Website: bh-photo
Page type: newsletter-management
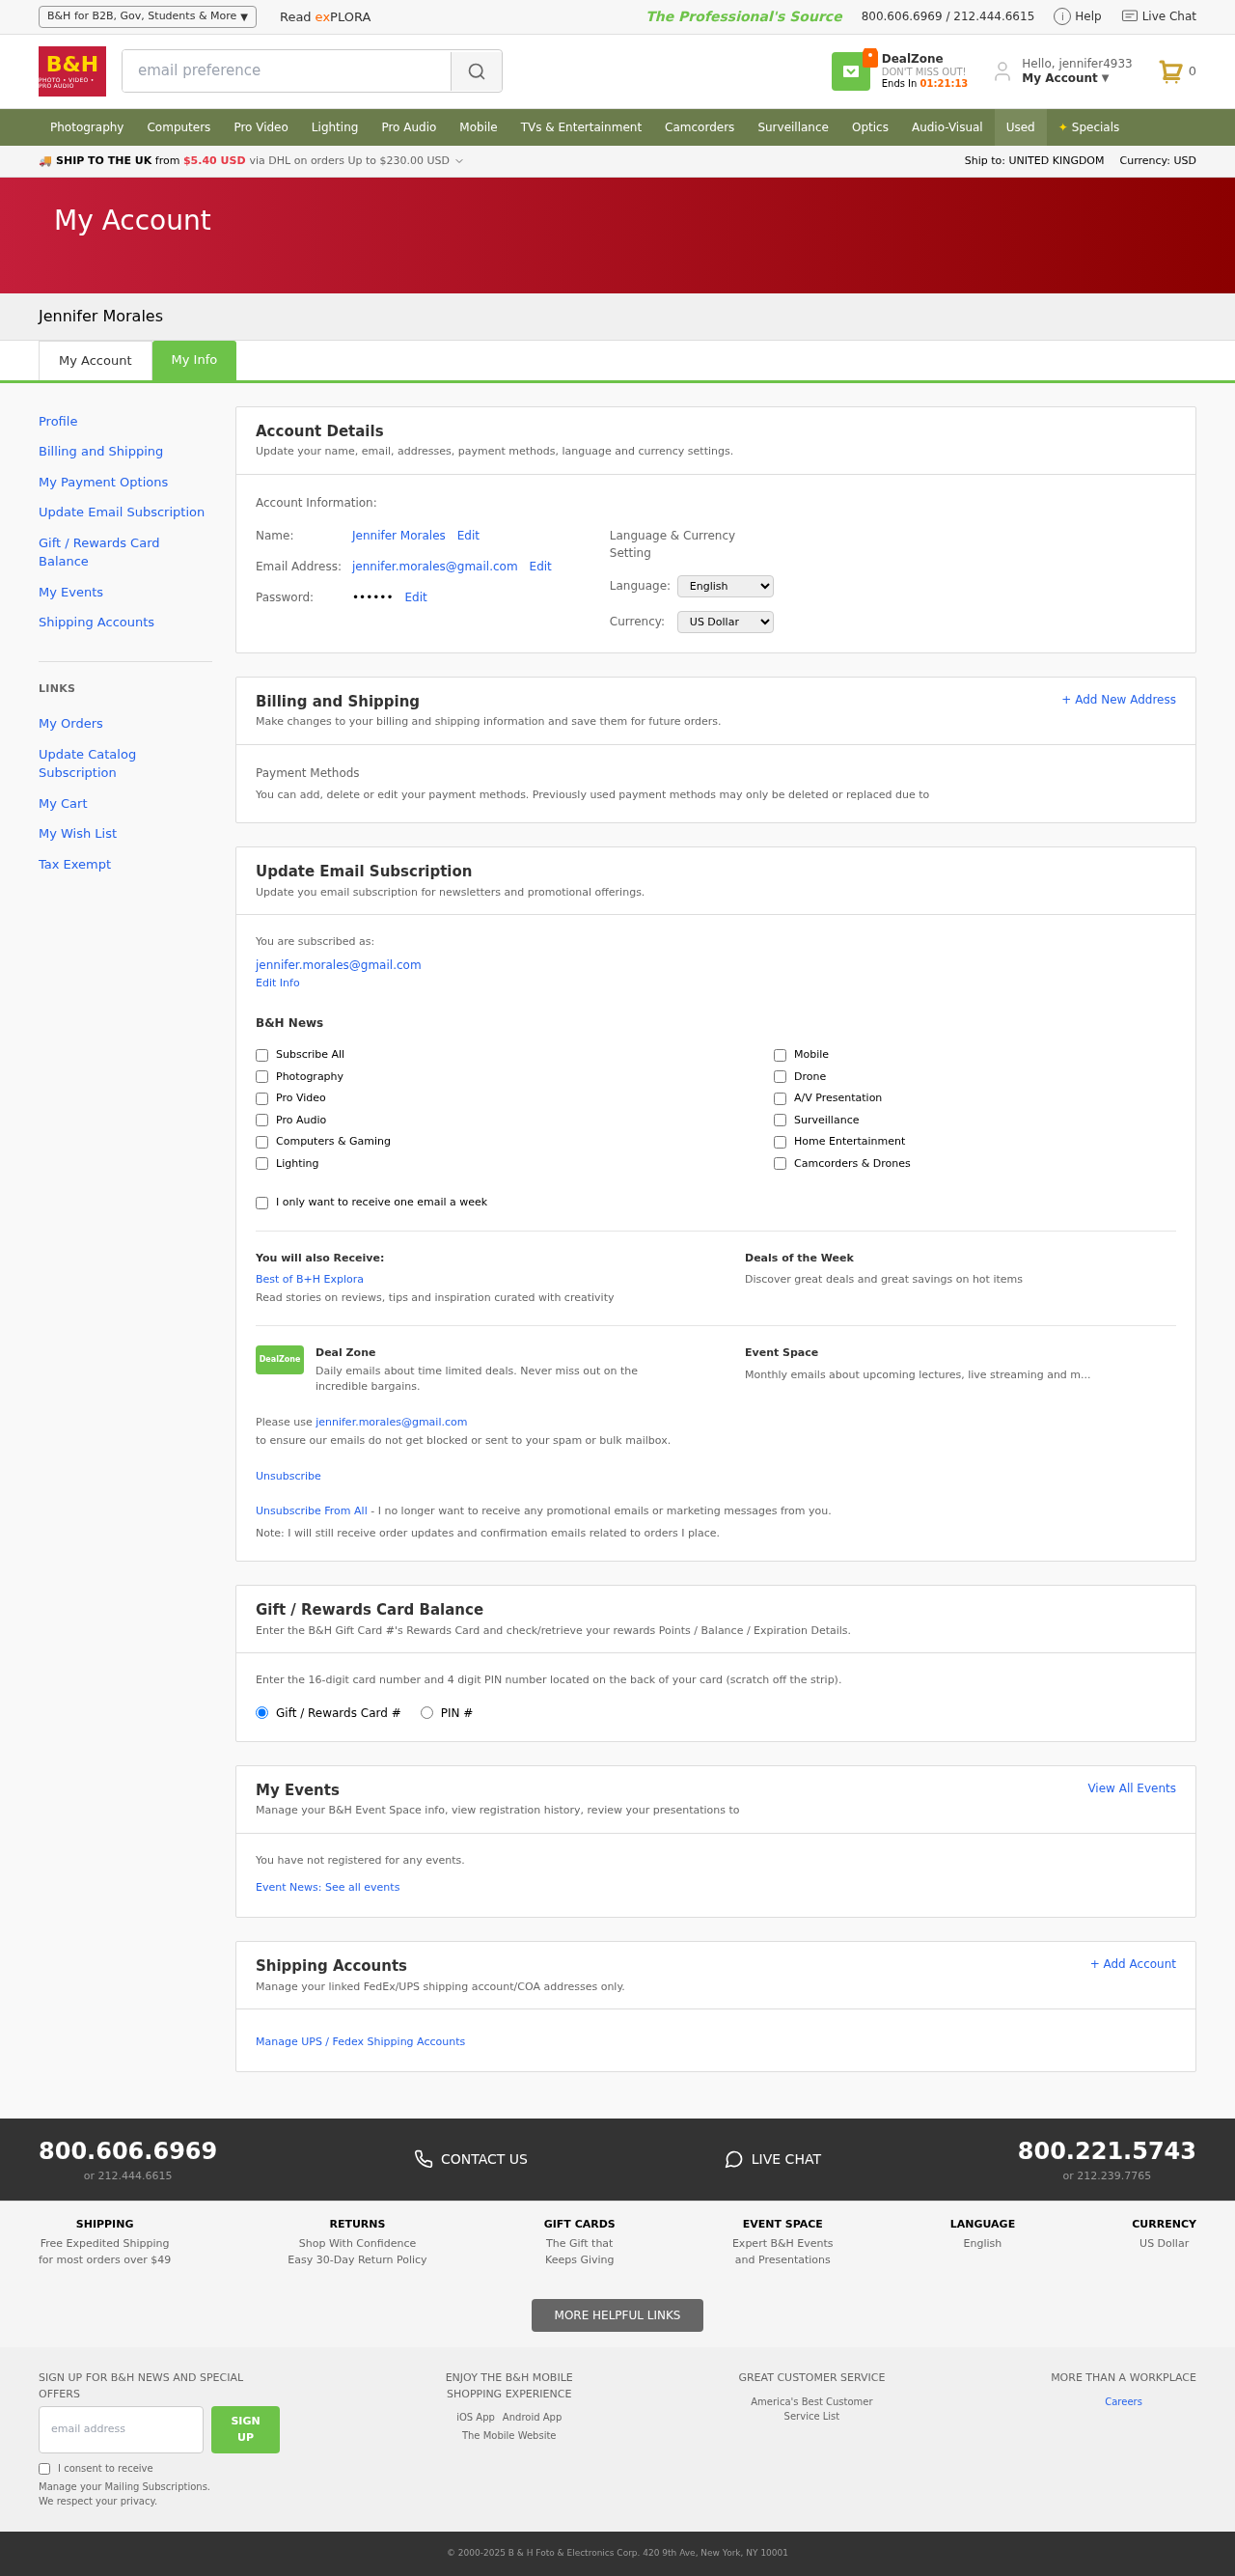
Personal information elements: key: PII_EMAIL
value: jennifer.morales@gmail.com
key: PII_FULLNAME
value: Jennifer Morales
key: PII_LOGIN_USERNAME
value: jennifer4933
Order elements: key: ORDER_NUM_ITEMS
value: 0
Search elements: key: HEADER_SEARCH
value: email preference